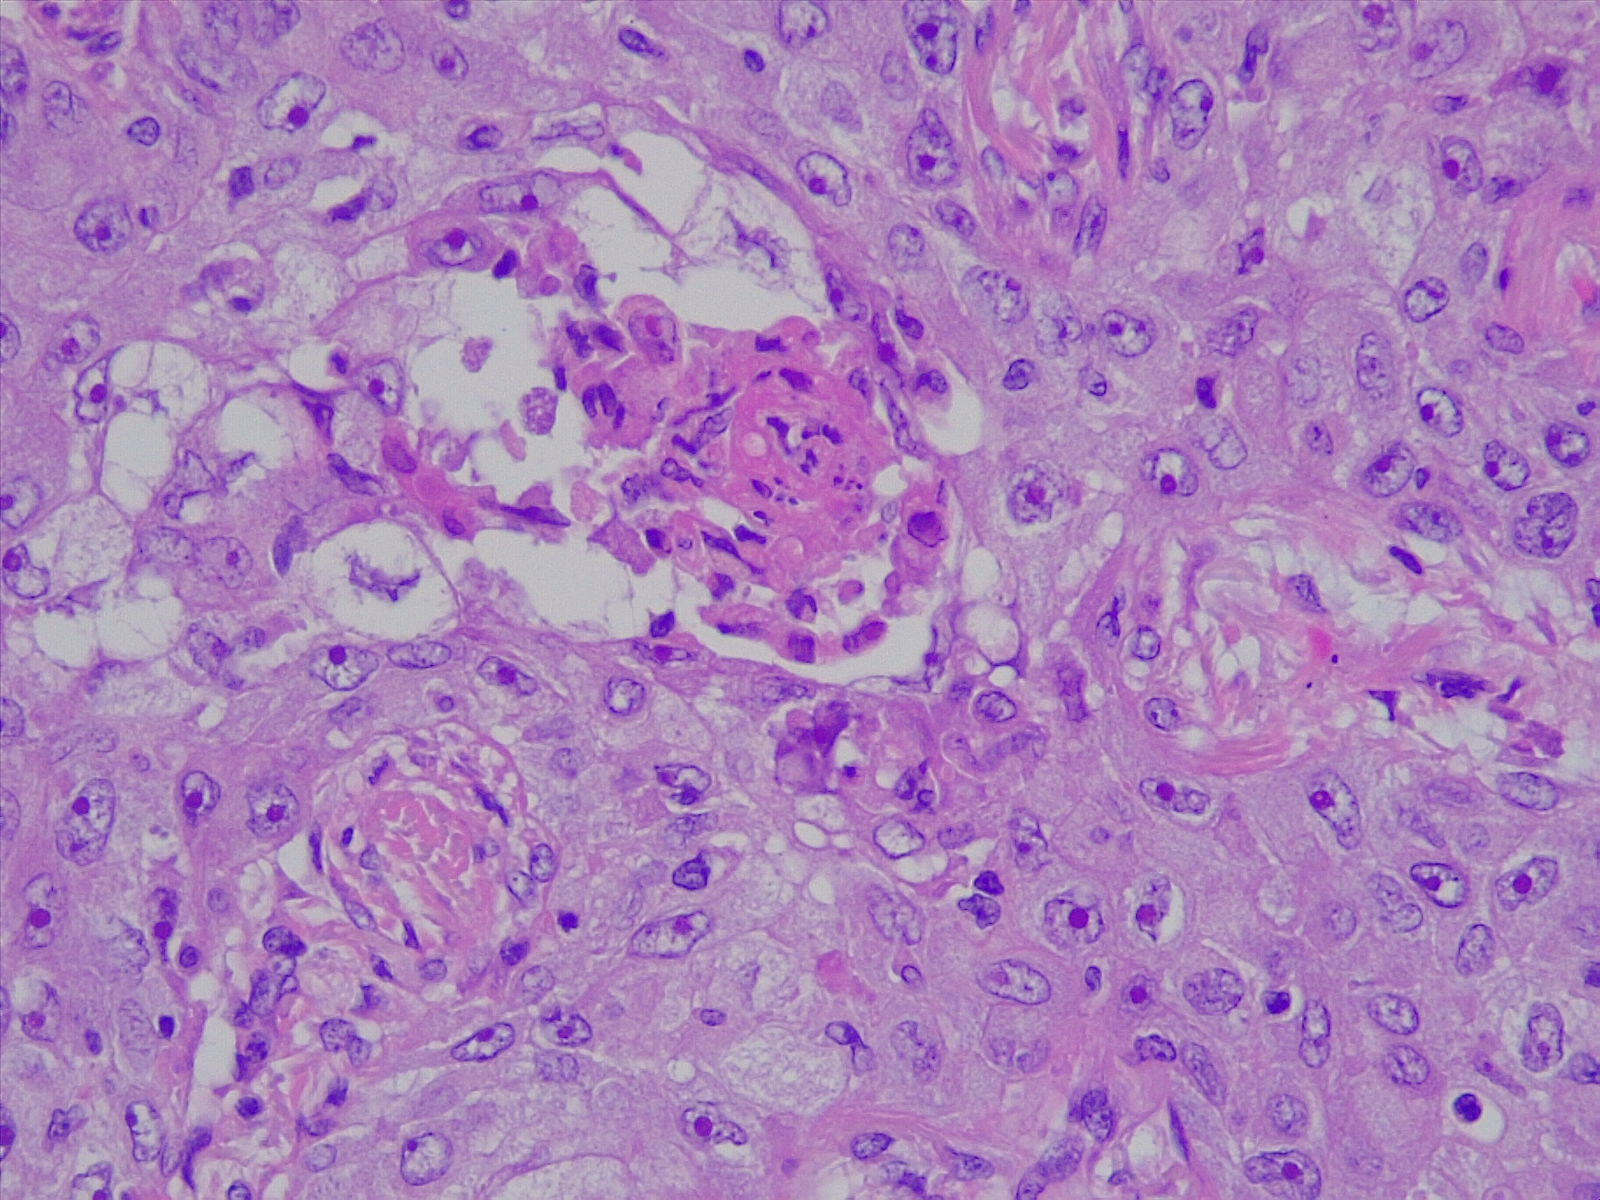
Label: lung squamous cell carcinoma, well differentiated